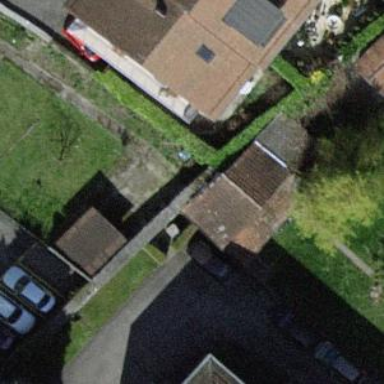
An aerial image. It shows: Shed.